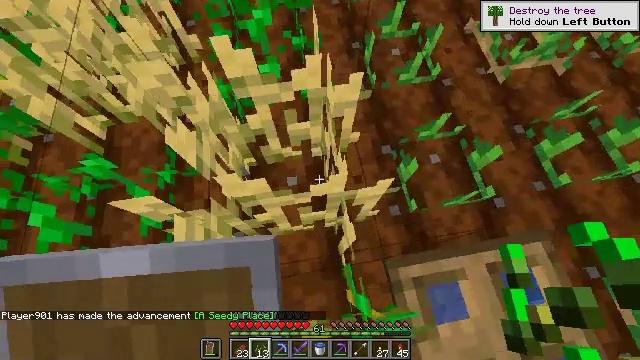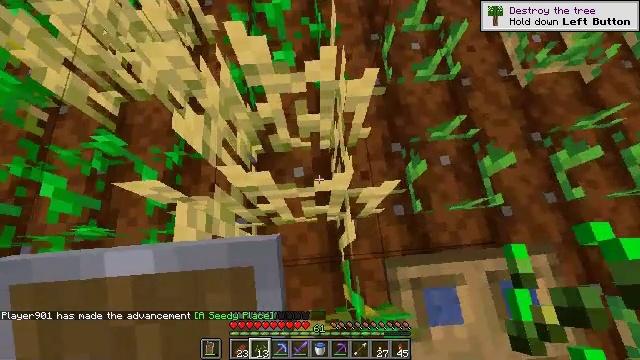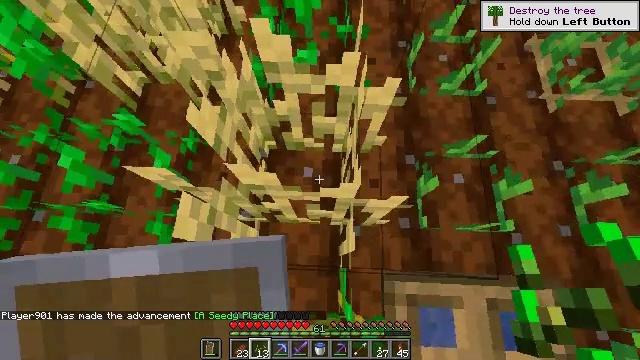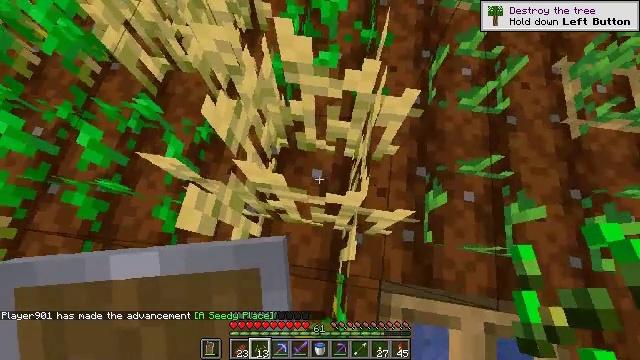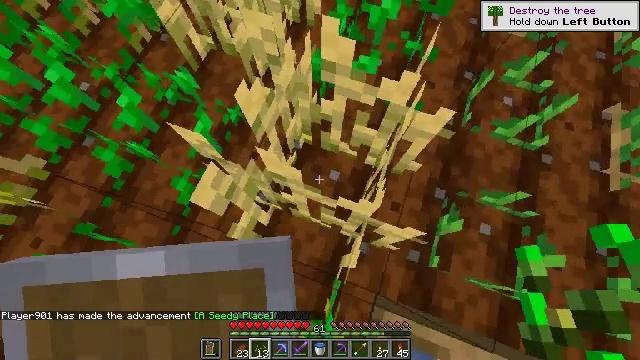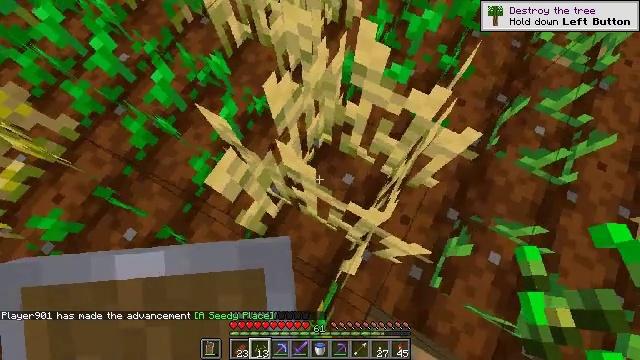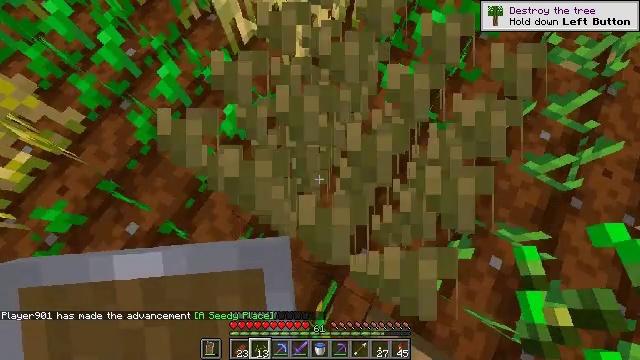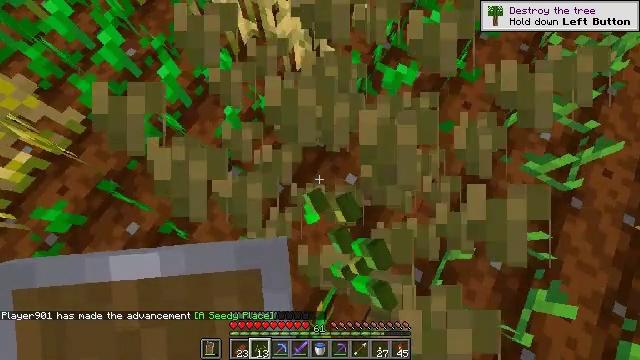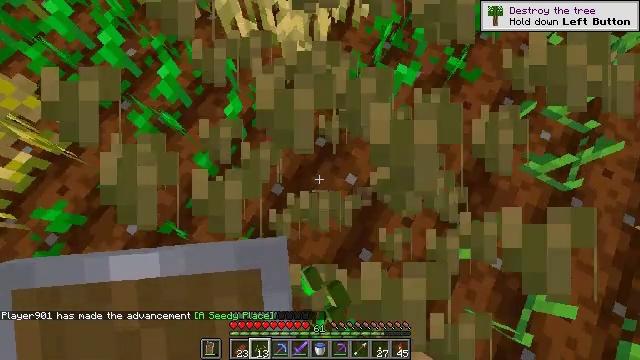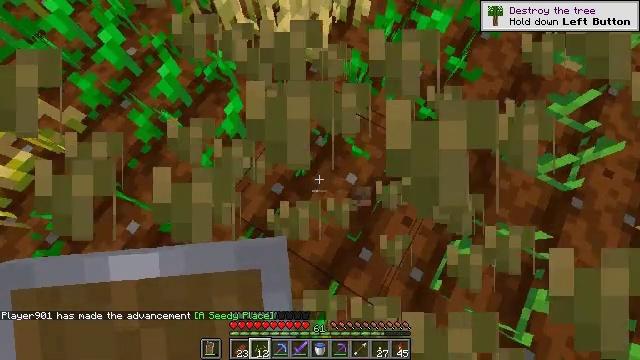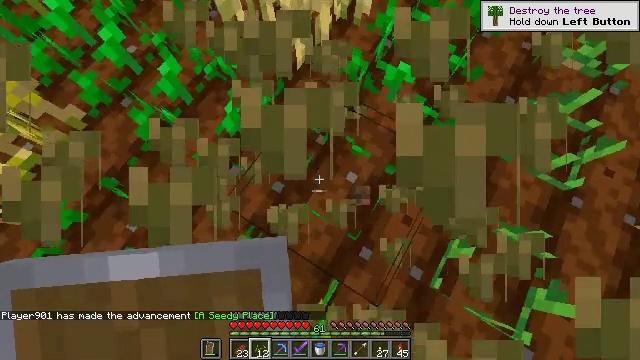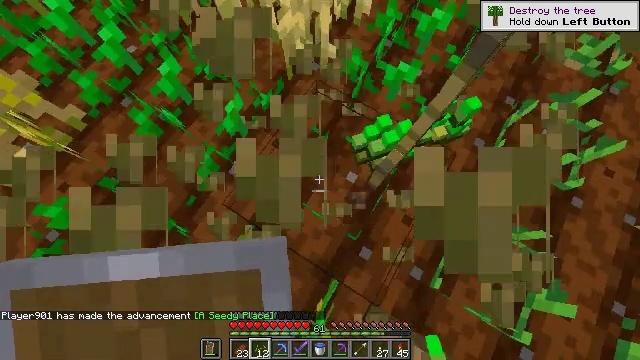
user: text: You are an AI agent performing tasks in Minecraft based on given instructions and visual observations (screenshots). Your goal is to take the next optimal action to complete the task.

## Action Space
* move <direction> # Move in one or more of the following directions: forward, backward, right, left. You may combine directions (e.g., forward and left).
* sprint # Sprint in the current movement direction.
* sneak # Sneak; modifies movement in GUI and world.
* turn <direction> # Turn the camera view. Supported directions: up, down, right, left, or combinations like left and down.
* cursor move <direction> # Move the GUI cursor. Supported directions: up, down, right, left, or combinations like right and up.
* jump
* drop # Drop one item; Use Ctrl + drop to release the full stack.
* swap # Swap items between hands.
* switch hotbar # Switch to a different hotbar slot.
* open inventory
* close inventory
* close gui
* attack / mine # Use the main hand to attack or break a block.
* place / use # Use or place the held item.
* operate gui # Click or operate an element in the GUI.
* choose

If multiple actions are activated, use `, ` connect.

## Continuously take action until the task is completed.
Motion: motion action
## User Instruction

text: Gather wheat by left-clicking on it.
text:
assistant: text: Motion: turn left and down
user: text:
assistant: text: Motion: turn left
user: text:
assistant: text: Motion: turn left
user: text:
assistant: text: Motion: turn left
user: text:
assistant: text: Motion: turn left
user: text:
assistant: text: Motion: turn left, attack / mine
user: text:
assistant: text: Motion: attack / mine
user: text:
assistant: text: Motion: no_op
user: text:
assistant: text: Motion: use / place
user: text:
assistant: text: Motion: use / place
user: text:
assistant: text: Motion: no_op
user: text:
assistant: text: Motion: no_op